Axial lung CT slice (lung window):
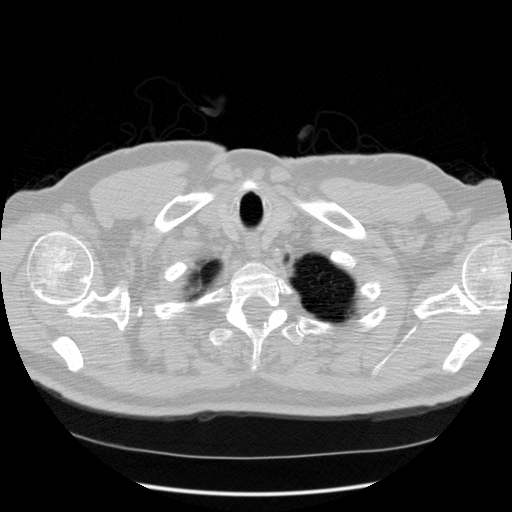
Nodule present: no